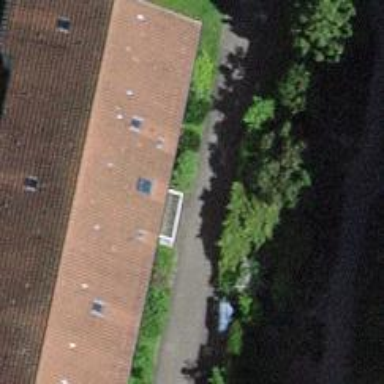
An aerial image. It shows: Gabled roof apartments building.